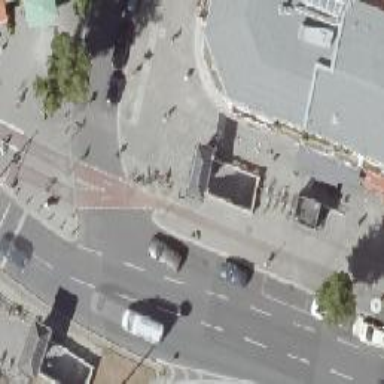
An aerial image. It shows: Subway entrance.